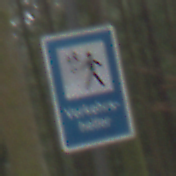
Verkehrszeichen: Verkehrshelfer
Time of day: Midday
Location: Outdoor (Nature)
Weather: Overcast
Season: NotSpecified
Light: Natural